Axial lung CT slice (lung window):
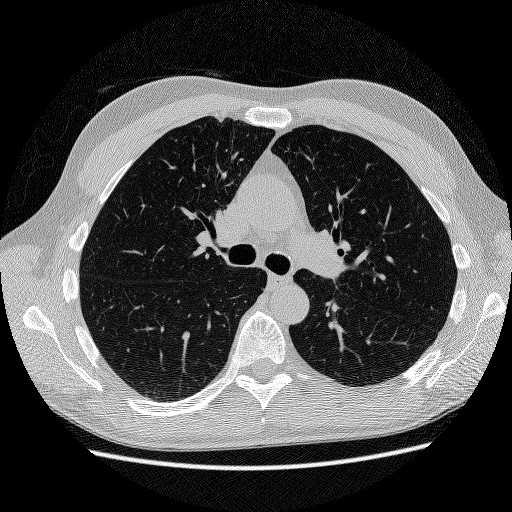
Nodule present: no